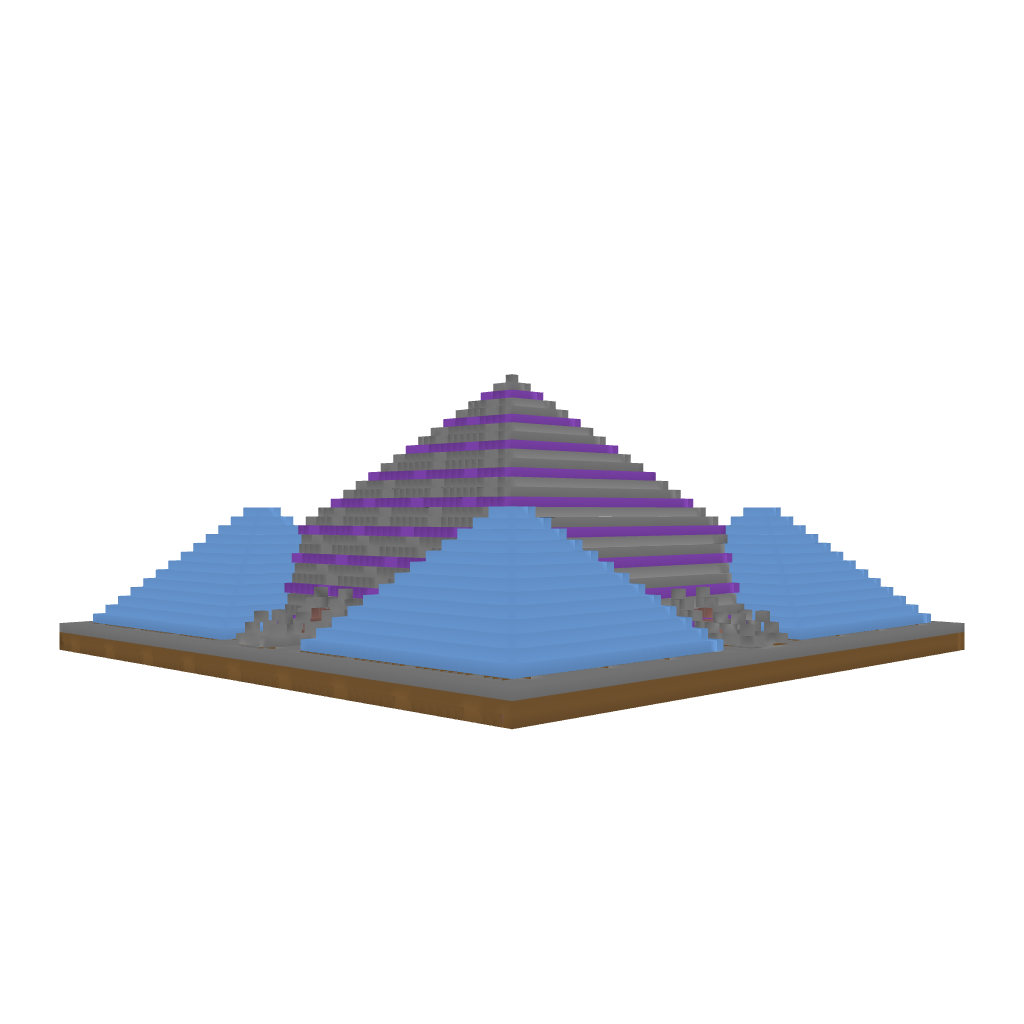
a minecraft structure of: Pyramid Spawn high quality